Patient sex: M
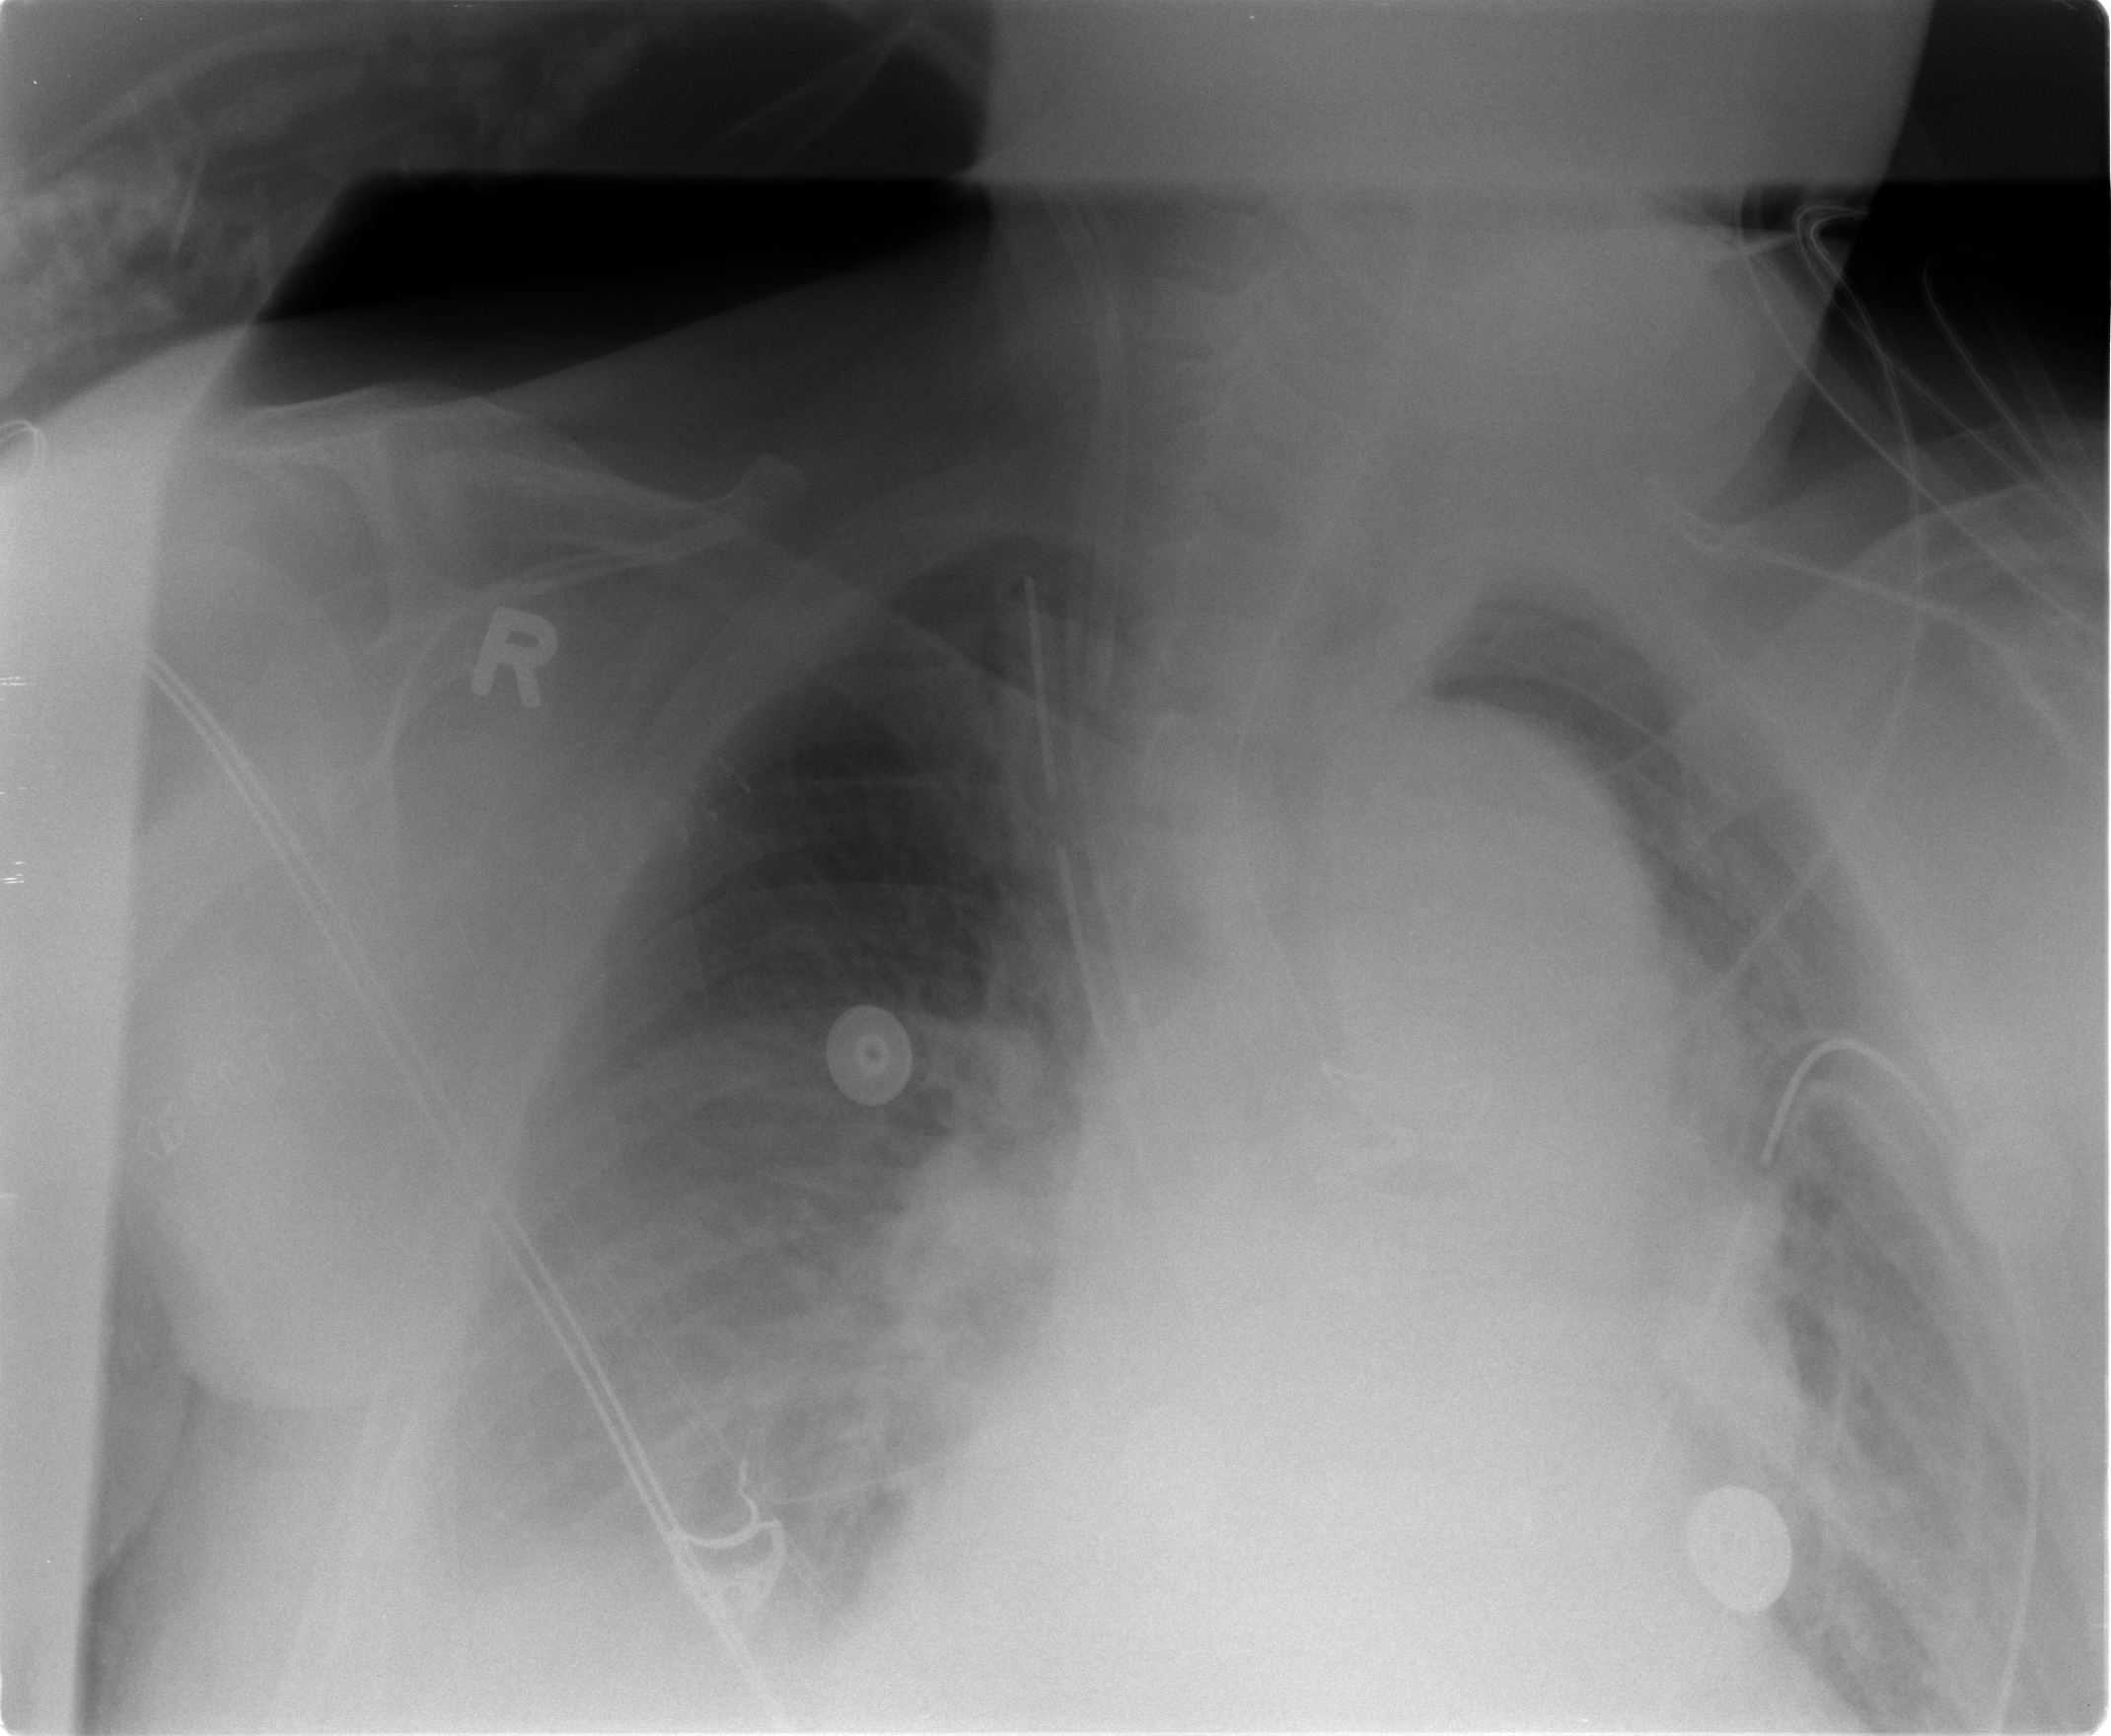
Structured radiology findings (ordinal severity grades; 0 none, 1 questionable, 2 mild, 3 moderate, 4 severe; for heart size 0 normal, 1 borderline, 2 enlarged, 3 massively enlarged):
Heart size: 2
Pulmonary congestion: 3
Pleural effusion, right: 2
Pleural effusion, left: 1
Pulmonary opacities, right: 0
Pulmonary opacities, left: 0
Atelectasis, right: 1
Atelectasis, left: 2